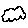
Label: cloud